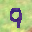
Label: 9